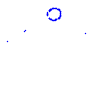
Particle: kaon